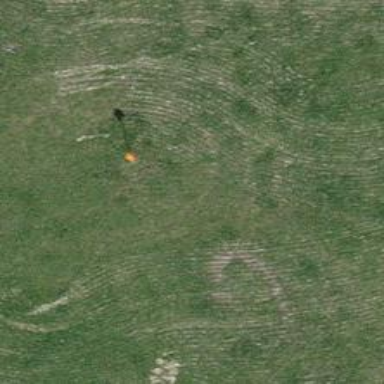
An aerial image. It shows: Aerial marker.